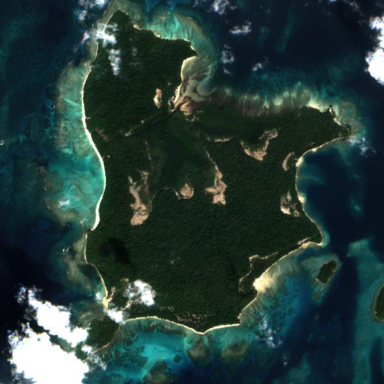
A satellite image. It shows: Island with natural coastline.